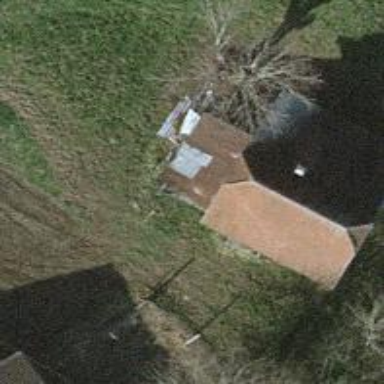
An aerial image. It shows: Rural barn.